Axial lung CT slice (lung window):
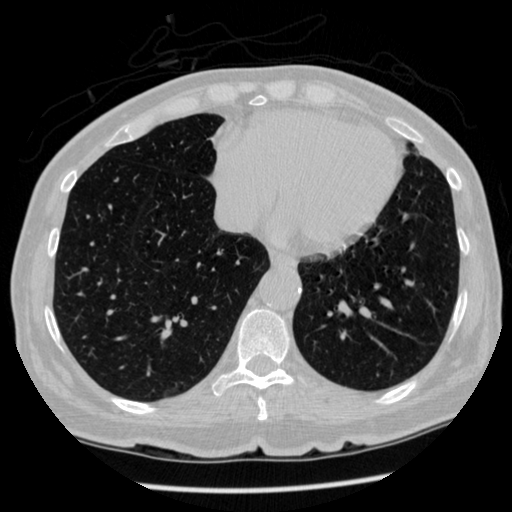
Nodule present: no